Interaction volume radius: 5 \u00c5
Interaction volume height: 25 \u00c5
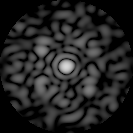
Disorder parameter: 0.715